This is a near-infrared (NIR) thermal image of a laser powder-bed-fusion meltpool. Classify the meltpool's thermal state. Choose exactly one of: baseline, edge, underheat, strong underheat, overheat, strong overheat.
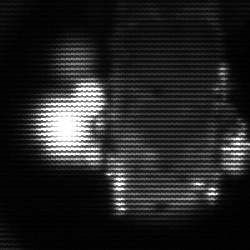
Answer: strong underheat